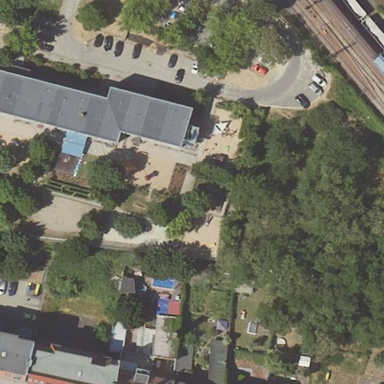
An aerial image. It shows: Kindergarten.